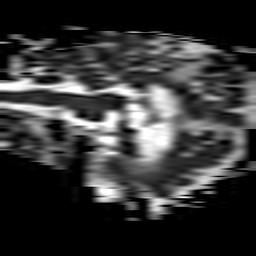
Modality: ADC
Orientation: sagittal
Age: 68
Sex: female
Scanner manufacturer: philips
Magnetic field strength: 3 T
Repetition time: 3.084 s
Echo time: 0.076 s